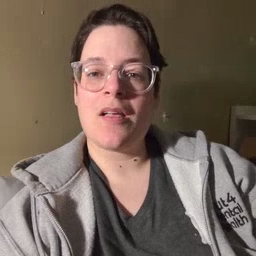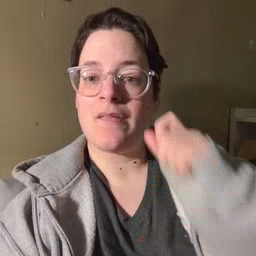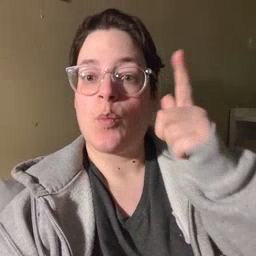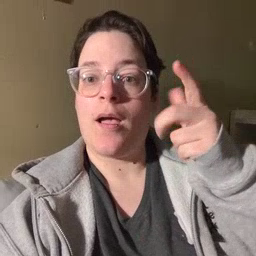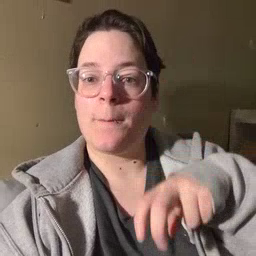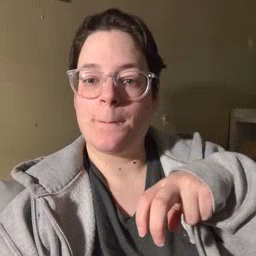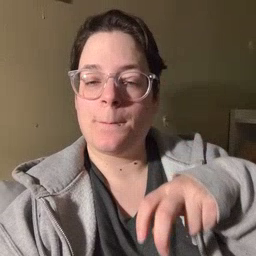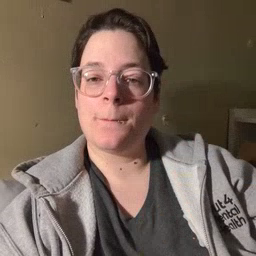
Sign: awake